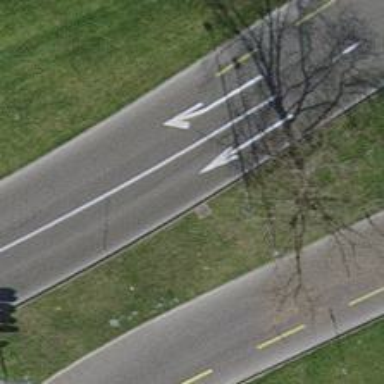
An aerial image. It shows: Primary road with asphalt surface.